Interaction volume radius: 5 \u00c5
Interaction volume height: 15 \u00c5
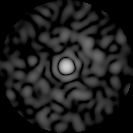
Disorder parameter: 0.8313